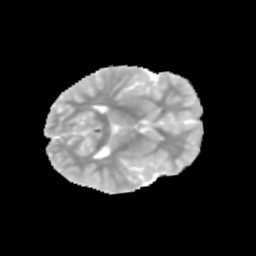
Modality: MD
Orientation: axial
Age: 10
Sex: male
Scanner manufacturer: siemens
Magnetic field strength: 3 T
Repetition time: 3.8 s
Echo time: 0.07 s